Question: I'm currently programming a view, that contains two list elements that can move information between each other. Here's a picture of how it currently looks:

I supposedly have in the page a lot of space to the right of the table "CodigoAGrupador" for the table "Catalogos" to fit in, and it used to do so, but when I added the scrollbars, suddenly, they can only be together vertically, never horizontally.
Here's the CSS code:
'''
#products {
float: left;
width: 500px;
}
#cart {
width: 400px;
right: 0px;
top: 0px;
float: right;
max-height: 600px;
overflow-y:auto;
margin: 2px,2px,2px,2px;
overflow-x: auto;
}
#ListaCodigos{
max-height:600px;
width:500px;
overflow-y:auto;
margin: 2px,2px,2px,2px;
overflow-x: auto;
}
'''
And here's the code that I use for the html view (it contains logic that I use to dynamically create the lists, that part shouldn't be the issue)
'''
<div id="content">
<div id="ListaCodigos">
<h2 class="ui-widget-header">CodigoAgrupador</h2>
<div id="products">
<div id="catalog">
@foreach (CodigoAgrupadorCuentas_CE c in Model.CodigosAgrupadores)
{
if (unchecked(double.Parse(c.CodigoAgrupador) == (int)double.Parse(c.CodigoAgrupador)))
{
<h3><a href="#">@c.CodigoAgrupador - @c.NombreCuenta</a></h3>
<div>
<div class="subcatalog">
@foreach (CodigoAgrupadorCuentas_CE c2 in Model.CodigosAgrupadores)
{
if (double.Parse(c2.CodigoAgrupador) > double.Parse(c.CodigoAgrupador) && double.Parse(c2.CodigoAgrupador) < (double.Parse(c.CodigoAgrupador) + 1))
{
<h4><a href="#">@c2.CodigoAgrupador - @c2.NombreCuenta</a></h4>
<div>
<div class="SpecificCatalog">
<ol>
<li class="placeholder">Add your items here</li>
</ol>
</div>
</div>
}
}
</div>
<div class="GeneralCatalog">
<ol>
<li class="placeholder">Add your items here</li>
</ol>
</div>
</div>
}
}
</div>
</div>
</div>
<div id="cart">
<h2 class="ui-widget-header">Catalogos</h2>
<div class="ui-widget-content">
@foreach (LedgerChartOfAccounts c in Model.Catalogos)
{
if (c.CodigoAgrupador == null)
{
<ul>
<li class="draggable">@c.GLAccountNumber - @c.GLAccountName </li>
</ul>
}
}
</div>
</div>
<div>
<footer>Inserte los catalogos en el grupo que pertenescan, jale.</footer>
</div>
</div>
'''
It probably is a very simple issue, but I couldn't find any specific answer to my problem and I already have struggled for quite a while. Any help is welcome.
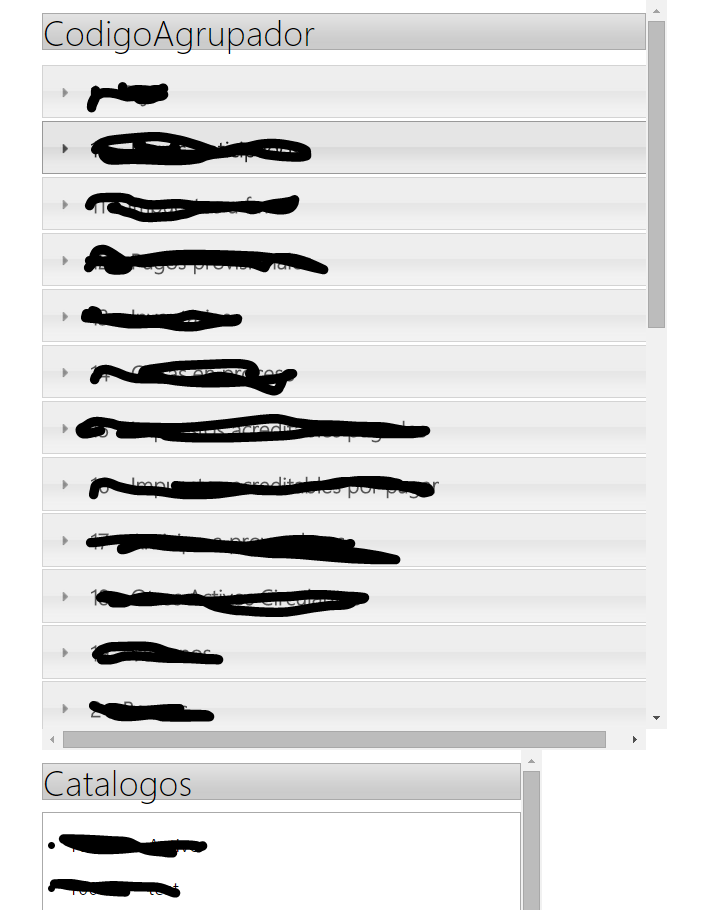
Answer: You can just 'float:left' the 'menu' and 'ListaCodigos' to get it to pull up. Make sure that 'content' is wide enough to hold them both on one line however.
However, then after 'menu' 'div' you will want to add a '<div style="clear:both"></div>'